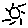
Label: sun